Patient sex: M
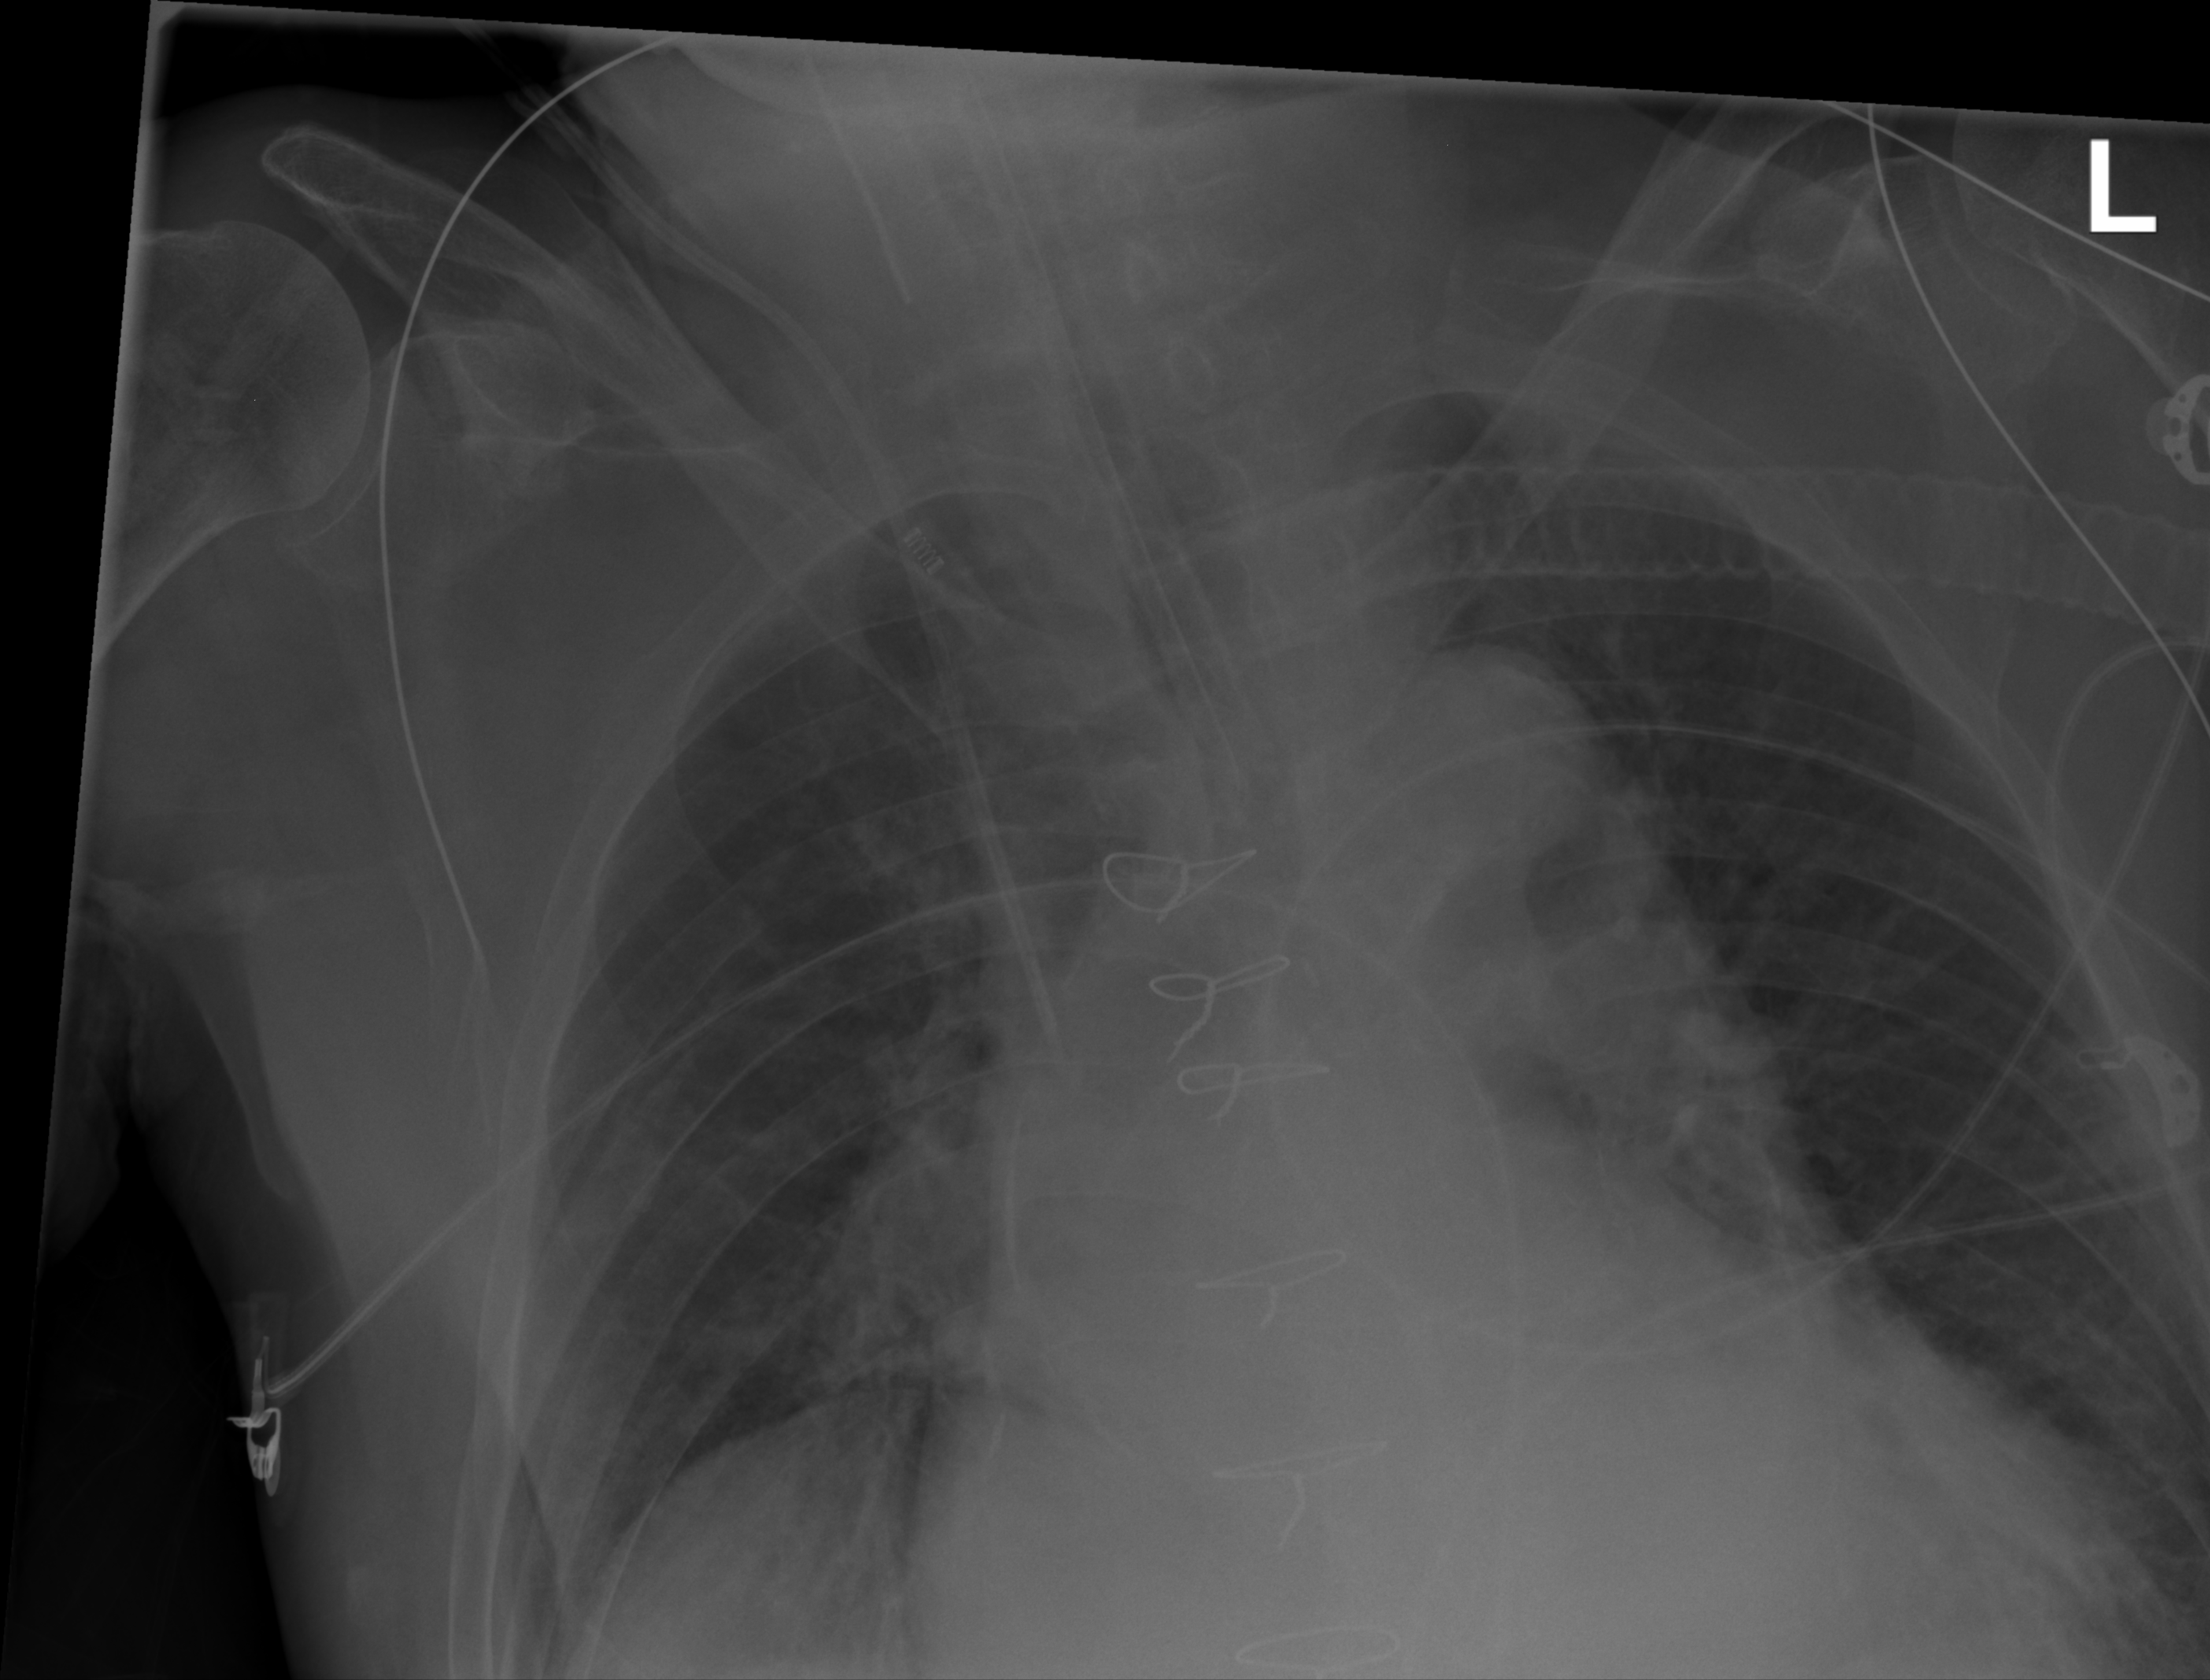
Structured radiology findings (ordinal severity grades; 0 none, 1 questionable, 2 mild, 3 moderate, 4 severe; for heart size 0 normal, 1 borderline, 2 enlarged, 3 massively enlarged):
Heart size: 2
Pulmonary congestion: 1
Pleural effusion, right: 2
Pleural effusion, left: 0
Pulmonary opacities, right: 1
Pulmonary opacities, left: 0
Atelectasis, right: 2
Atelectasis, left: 2